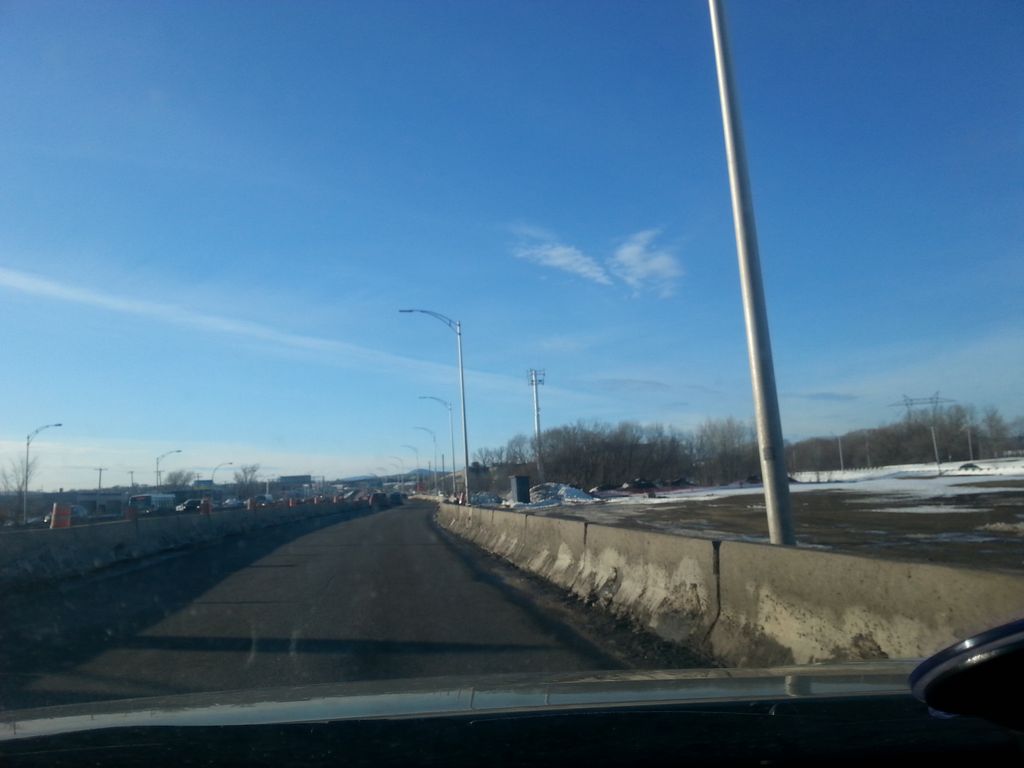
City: quebec_city